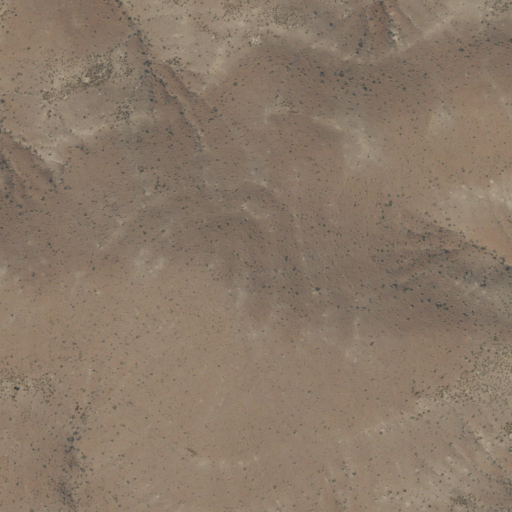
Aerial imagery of mountain in Texas named New Well Hills containing only shrub